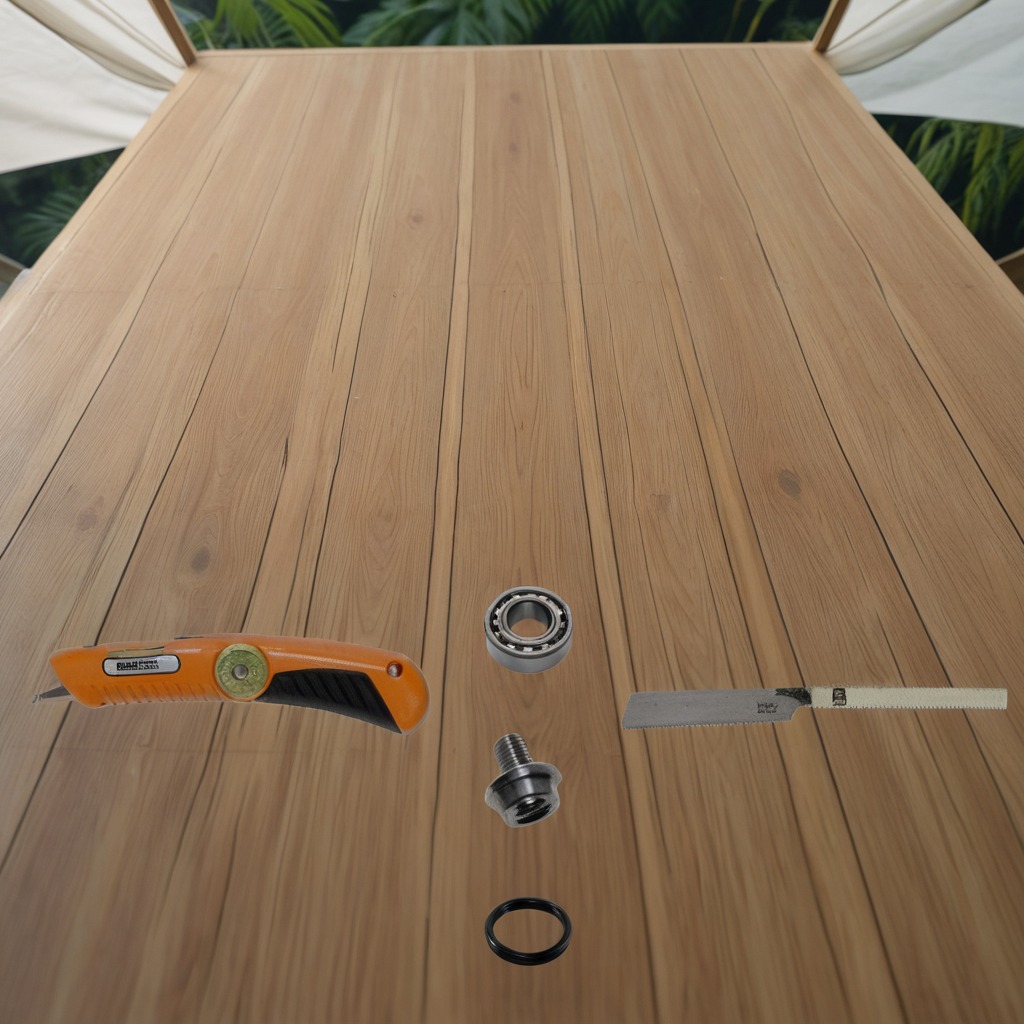
A ball bearing, a rubber o-ring, a utility knife, a metal machine screw, and a handheld metal saw are lying on the wooden table.